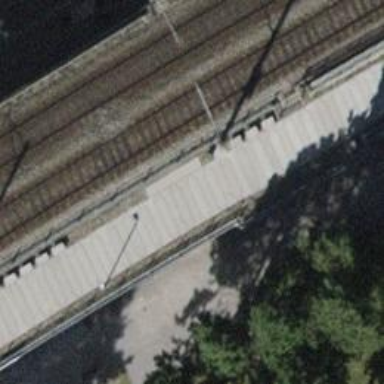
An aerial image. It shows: Abandoned railway viaduct over footway with concrete plates surface.